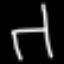
Label: chair